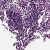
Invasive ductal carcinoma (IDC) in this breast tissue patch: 0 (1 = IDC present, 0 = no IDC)